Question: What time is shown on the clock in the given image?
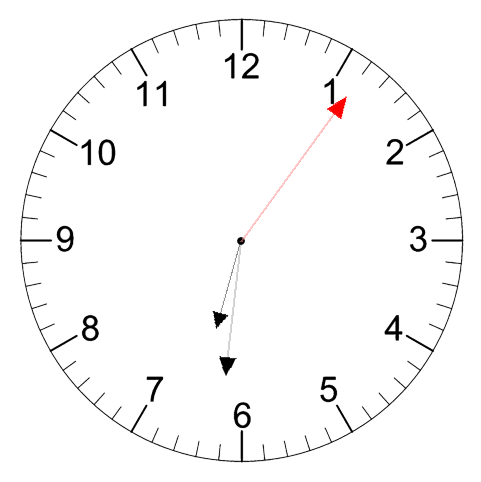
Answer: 06:31:06